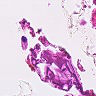
Metastatic tissue present: no